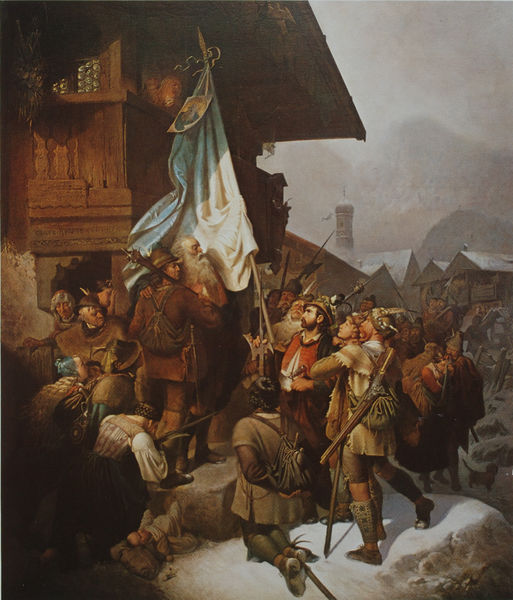
Titel: Der Schmied von Kochel
Künstler: Philipp Sporrer
Standort: Mönchengladbach
Institution: Galerie Cohnen
Schlagwörter: angriff, berg, blau, feder, felsen, gemälde, gruppe, held, himmel, kampf, kämpfer, mann, weiß, wolken, frauen, grün, kirchturm, landschaft, menschen, stadt, abend, braun, fenster, frau, grau, holz, hut, hüte, licht, männer, nacht, szene, ölbild, dach, eis, gebäude, haus, rot, schnee, tuch, wolke, ansammlung, gesellschaft, leute, malerei, menge, versammlung, alt, bart, jung, mütze, federn, geschichte, mensch, stein, vollbart, gesten, häuser, hügel, kalt, natur, hütte, kirche, land, stehend, stoff, kind, personen, person, bauern, turm, bewölkt, balkon, ort, alter mann, schuhe, fahne, flagge, berge, fels, gebirge, gipfel, dorf, dächer, giebel, nebel, bauernhof, hütten, winter, baby, kuppel, krieg, schlacht, treppe, könig, lanze, soldaten, stufe, stufen, unscharf, regen, zwiebel, bergdorf, hängen, alter, bayern, zwiebeldach, zwiebelturm, alpen, haufen, kälte, aufruhr, schweiz, revolution, uniform, waffen, überfall, aufstand, knien, soldat, waffe, stiefel, tasche, schuh, jagd, sieg, österreich, schnitzerei, helme, jäger, gewehr, wanderer, knieend, kniend, knieen, bauernhaus, kapelle, oberbayern, fachwerkhaus, hellebarde, lanzen, prozession, hellebarden, treueschwur, speer, speere, aufbruch, traube, anbeten, rucksack, gewehre, butzenscheiben, tirol, anbetung, helden, prinzregent, schwur, hacke, holzhaus, bayer, eid, schmied, spitzhacke, pickel, stiefl, schützen, blus, hissen, bayerb, oberländer, schmied von kochel, tell, wilhelm tell, patriot, andreas, muskete, rebellion, bauernkrieg, freiheitskampf, rucksäcke, ergebung, hofer, patrioten, gemeinschaf, tgemeinschaft, der aufstand, knig, weisse flagge